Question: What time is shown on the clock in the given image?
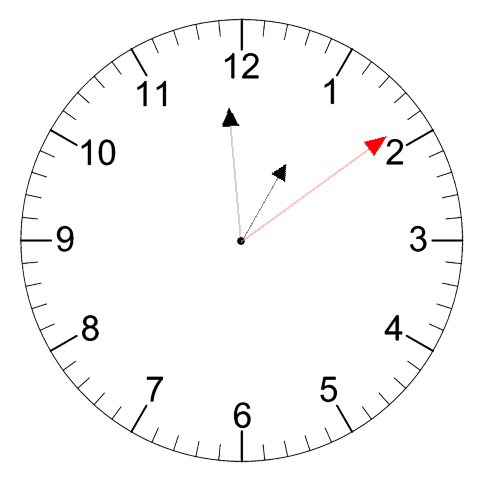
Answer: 12:59:09